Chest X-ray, AP view. Patient: 28 years old, sex M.
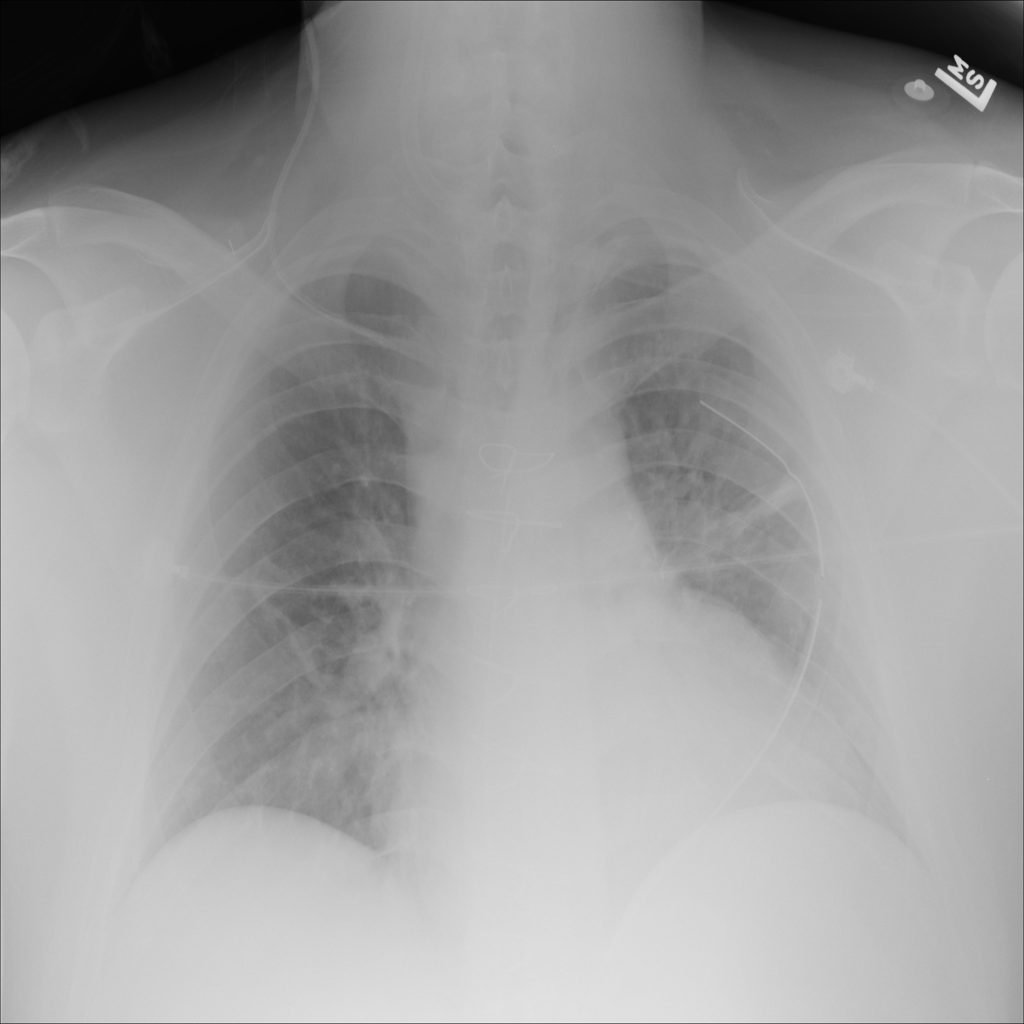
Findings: No Finding